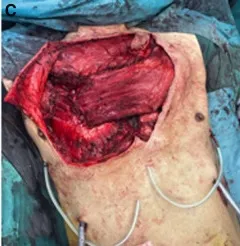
(C) Musculocutaneous flaps covering chest wall reconstrauction.
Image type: medical_photograph (other_medical_photograph)